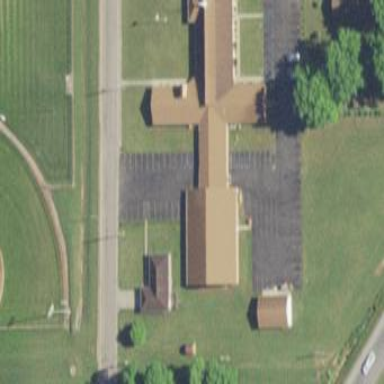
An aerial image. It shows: Building serving as place of worship.